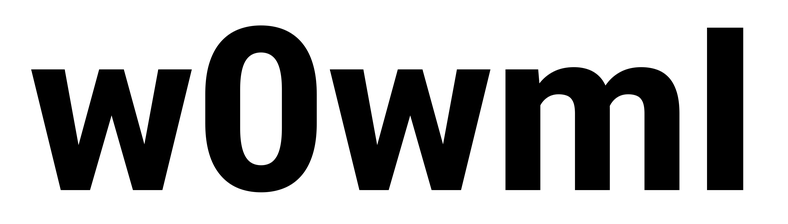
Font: Roboto_ExtraBold